Chest X-ray:
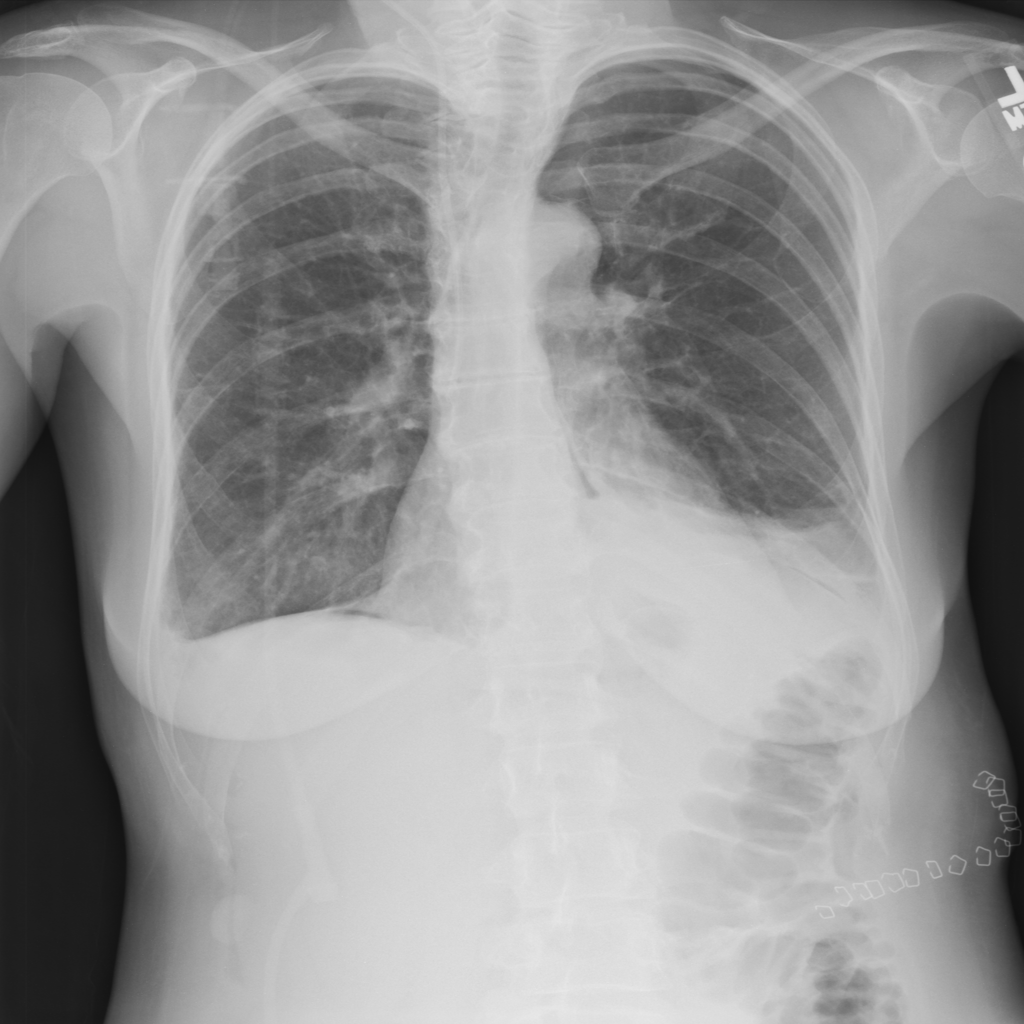
Findings: Atelectasis, Effusion, Emphysema
No abnormal finding: no